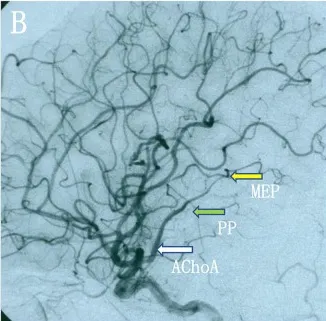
Intraoperative digital subtracted angiography (DSA) showed that the anterior choroidal artery (AChoA) was embolized distal to the embolization landmark (the MEP) by Onyx, and . Lateral. Views.
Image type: radiology (ct)